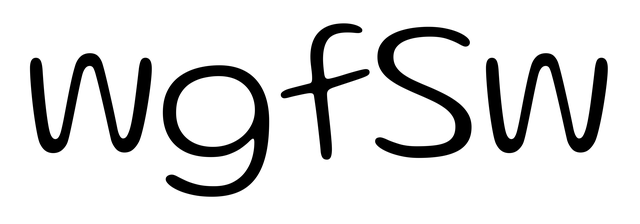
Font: Gluten_ExtraLight